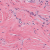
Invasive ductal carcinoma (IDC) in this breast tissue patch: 1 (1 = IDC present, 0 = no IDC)